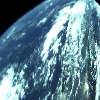
Label: cloud